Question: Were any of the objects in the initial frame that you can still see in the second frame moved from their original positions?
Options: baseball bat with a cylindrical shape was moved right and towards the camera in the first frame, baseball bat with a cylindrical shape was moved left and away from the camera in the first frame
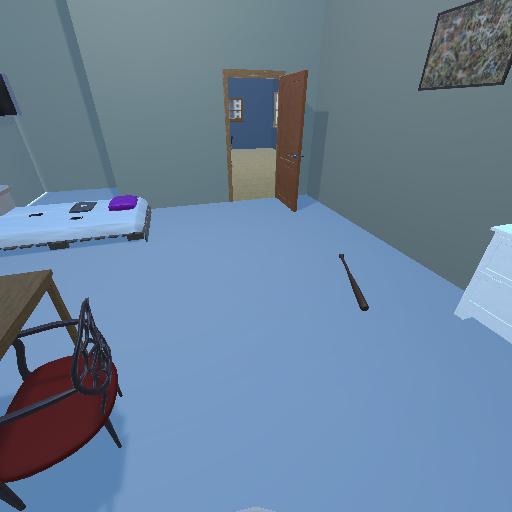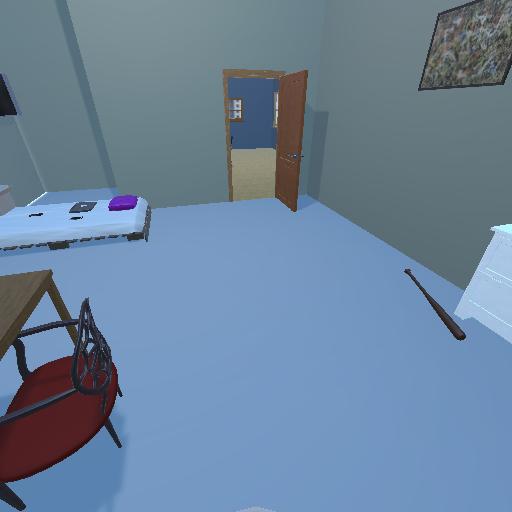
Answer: baseball bat with a cylindrical shape was moved right and towards the camera in the first frame